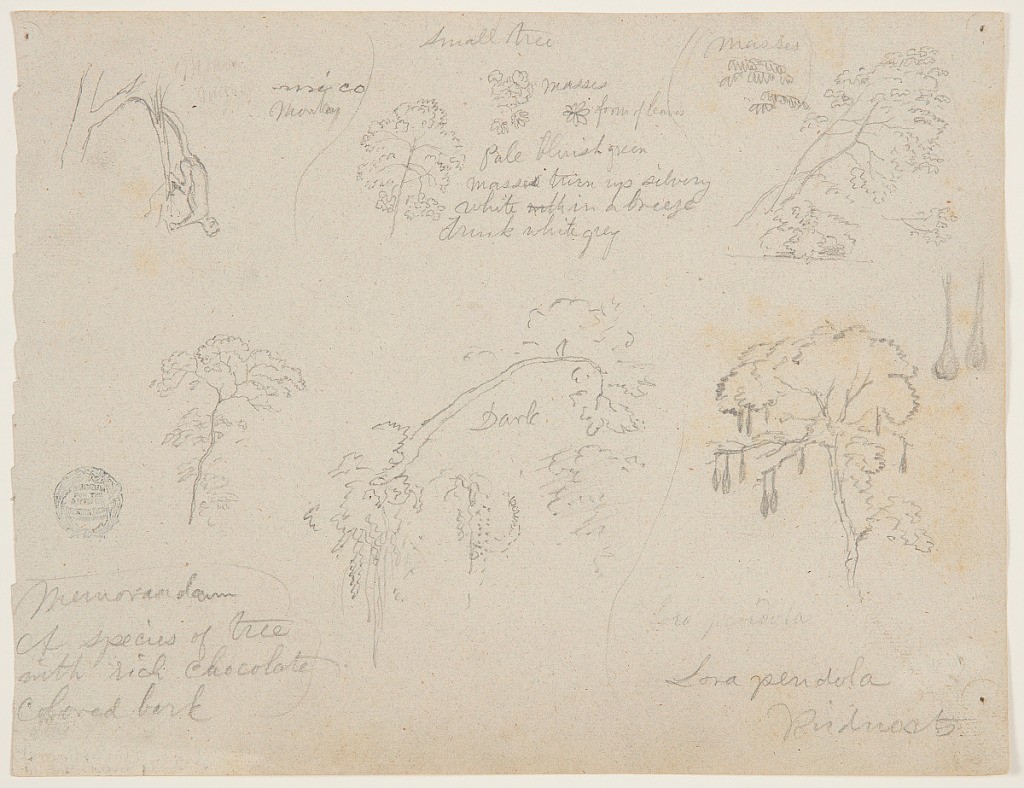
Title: Botanical Studies, Colombia
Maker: Frederic Edwin Church, American, 1826–1900
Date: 1853
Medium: Graphite on off-white laid paper
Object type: Drawing
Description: Botanical sketches from Colombia showing views of various plants and trees, with a monkey hanging from a branch at upper left. At upper center, a small tree top is shown with details; at upper right, branches with leaves are visible; at lower left, a tree; at lower center, a detail of a tree branch; at lower right, a tree with hanging fruits, two of which are shown in larger scale.